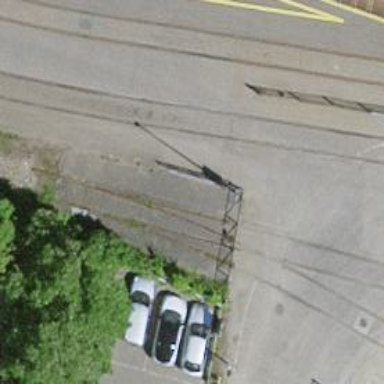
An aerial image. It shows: Single railway spur track.